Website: crate-barrel
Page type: billing-address
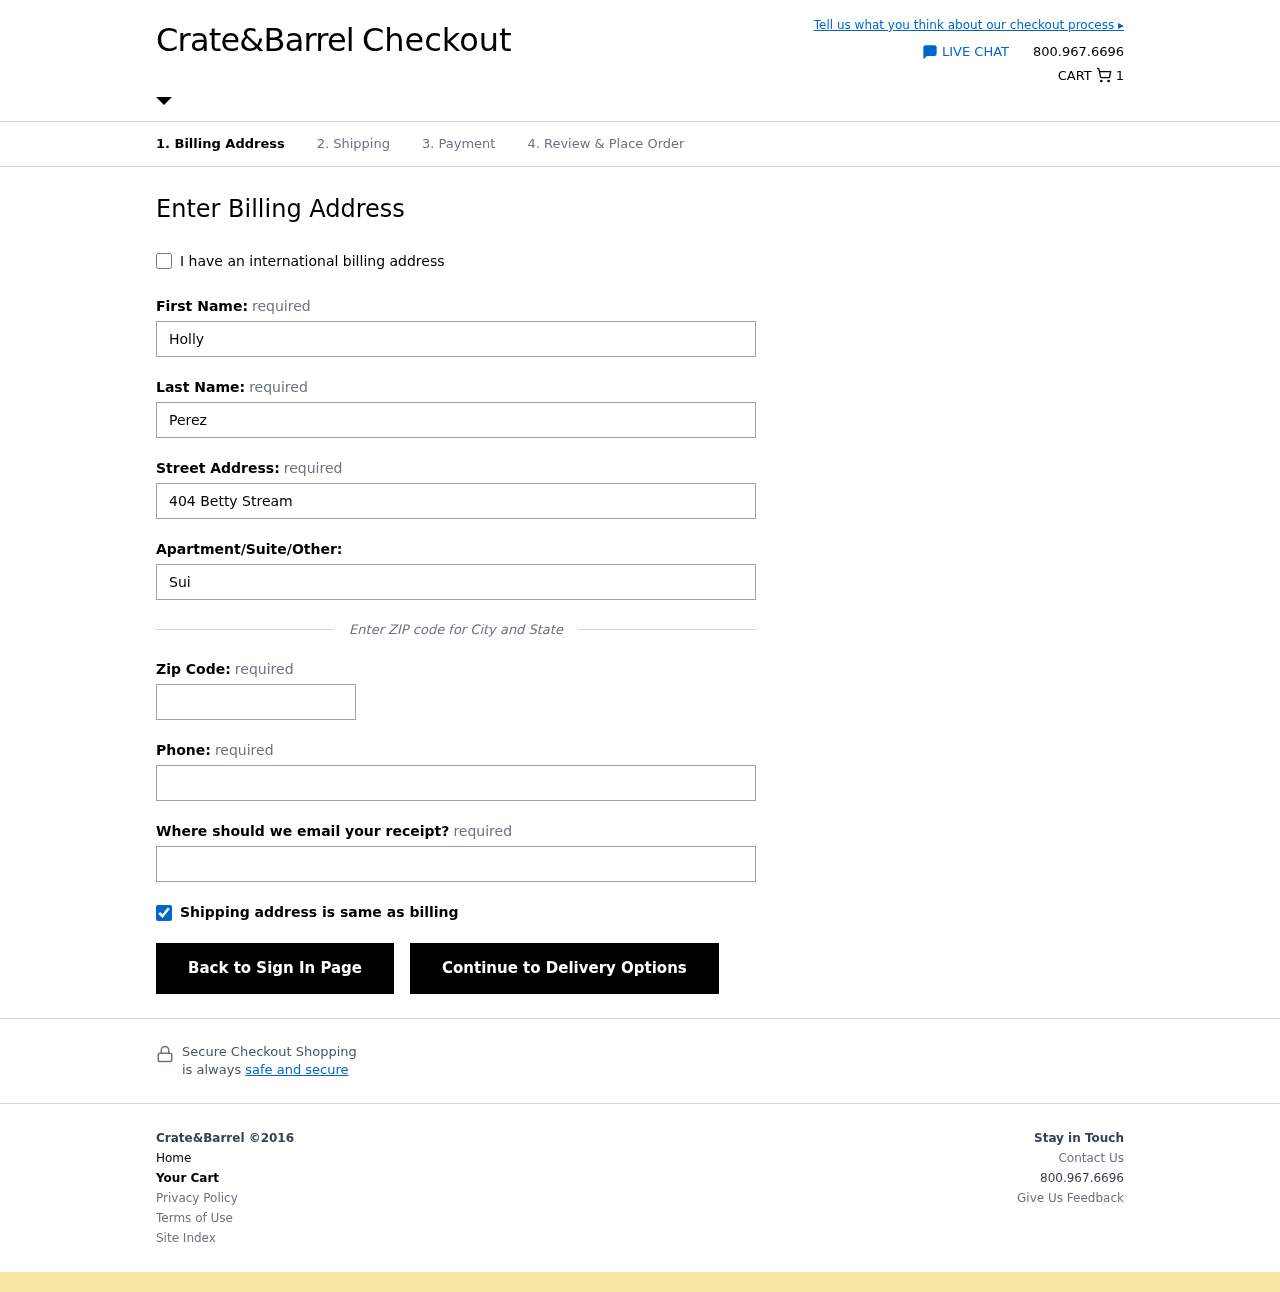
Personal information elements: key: PII_EMAIL
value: hollyperez@gmail.com
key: PII_FIRSTNAME
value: Holly
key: PII_LASTNAME
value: Perez
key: PII_PHONE
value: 4303121202
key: PII_POSTCODE
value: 76267
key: PII_STREET
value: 404 Betty Stream
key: PII_STREET2
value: Suite 382
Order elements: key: ORDER_NUM_ITEMS
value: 1